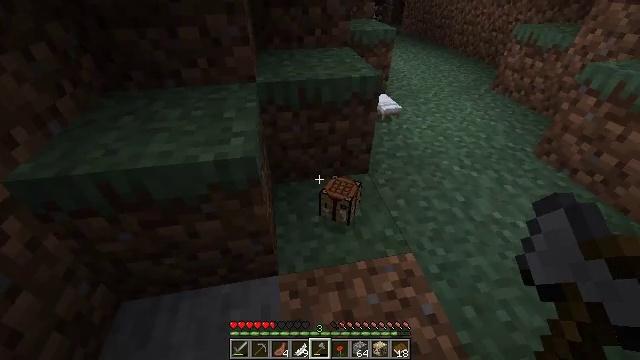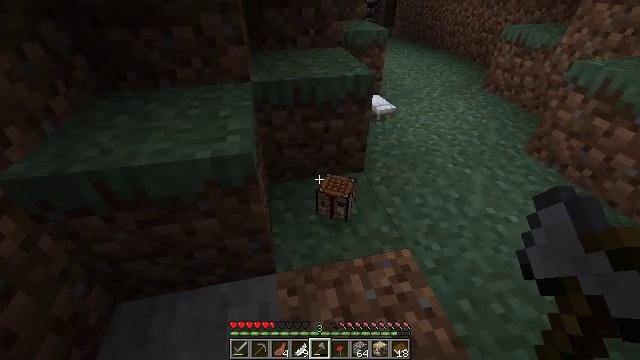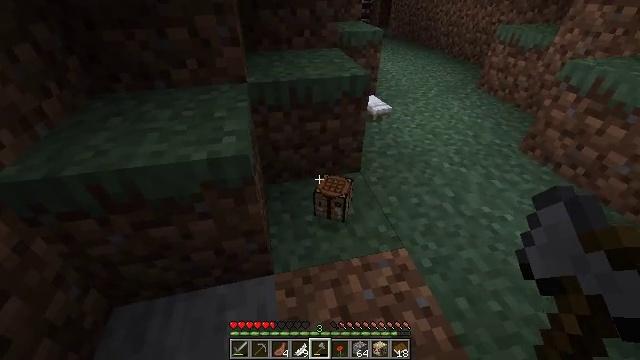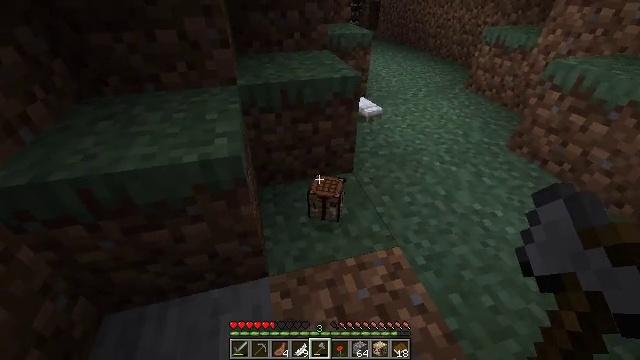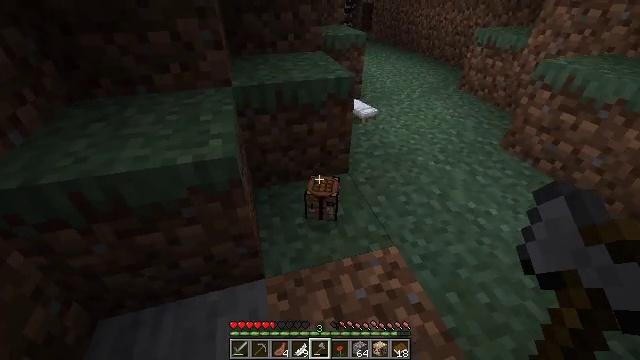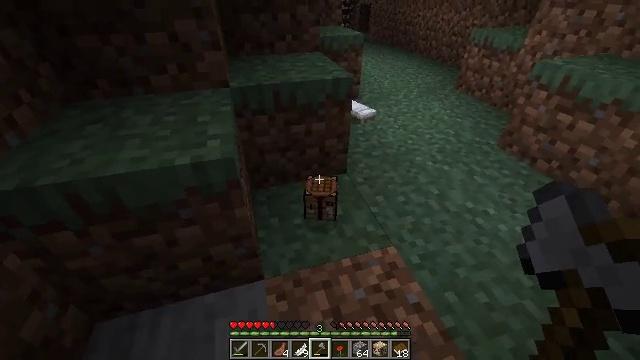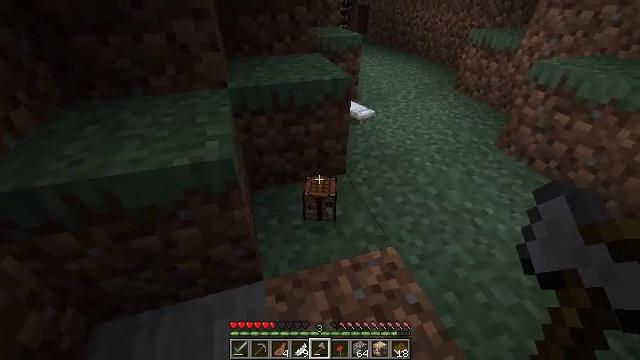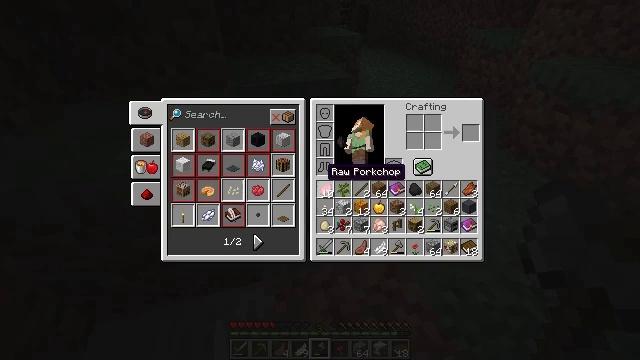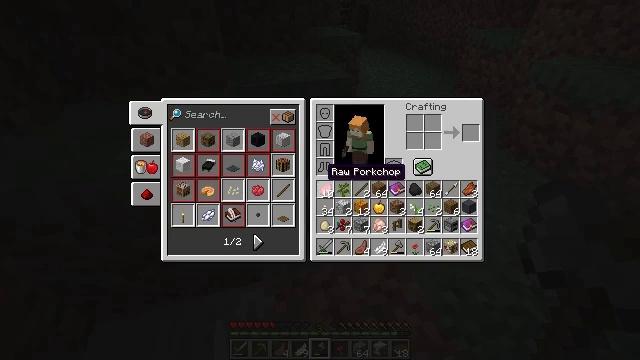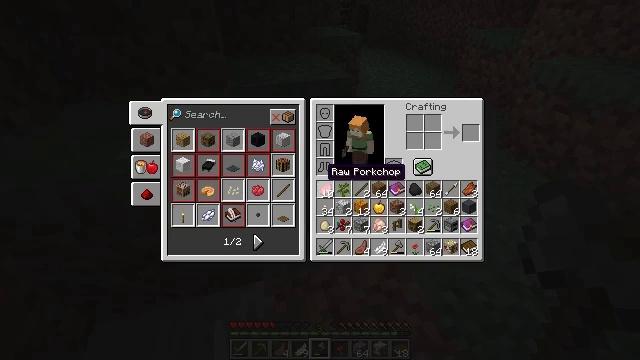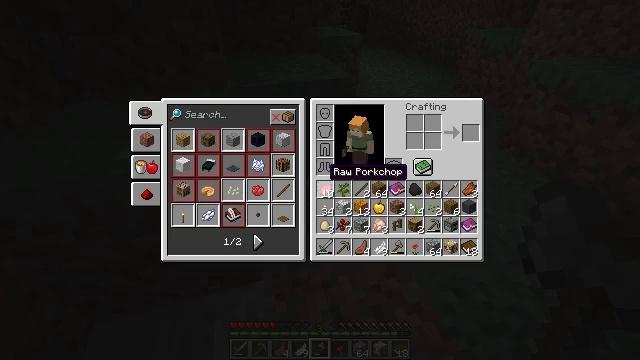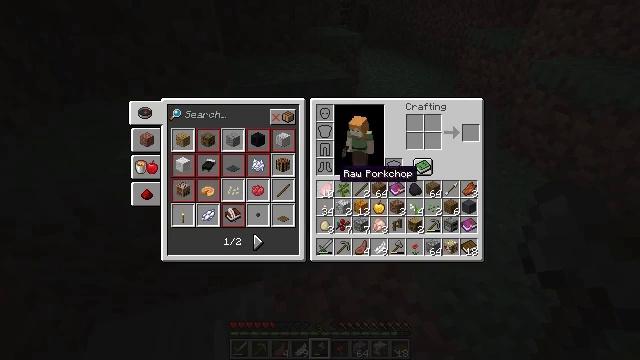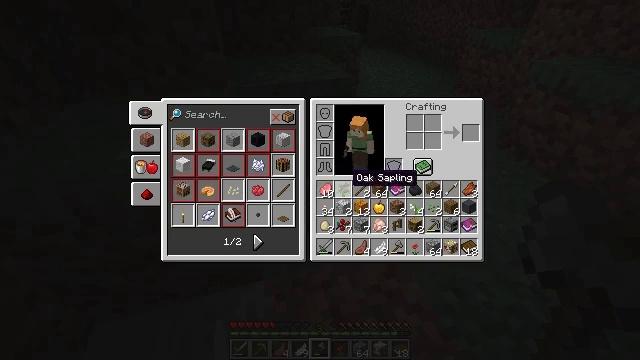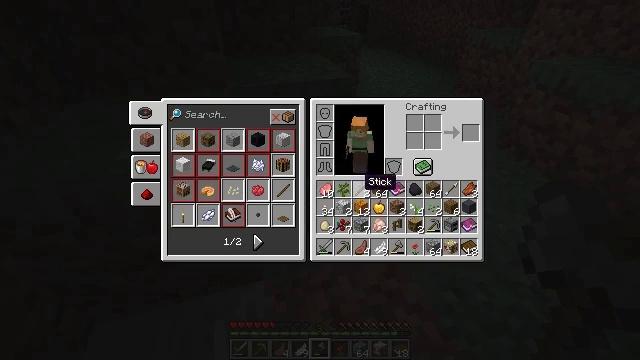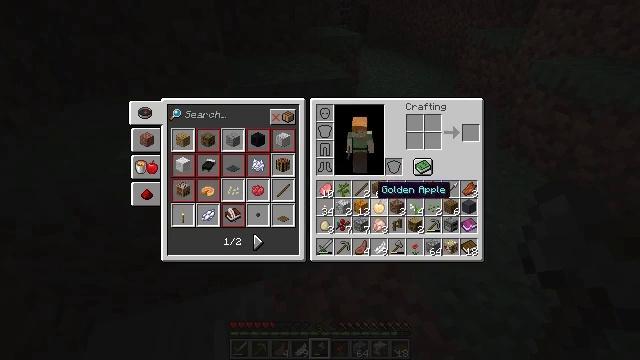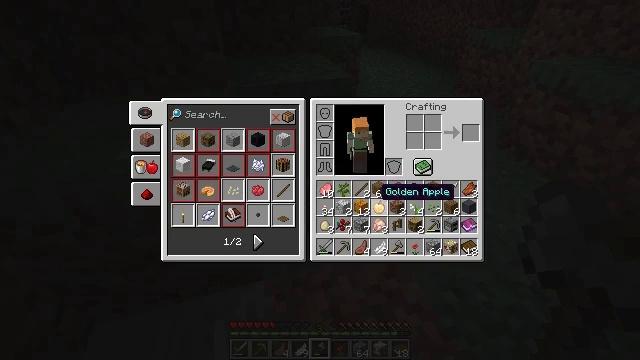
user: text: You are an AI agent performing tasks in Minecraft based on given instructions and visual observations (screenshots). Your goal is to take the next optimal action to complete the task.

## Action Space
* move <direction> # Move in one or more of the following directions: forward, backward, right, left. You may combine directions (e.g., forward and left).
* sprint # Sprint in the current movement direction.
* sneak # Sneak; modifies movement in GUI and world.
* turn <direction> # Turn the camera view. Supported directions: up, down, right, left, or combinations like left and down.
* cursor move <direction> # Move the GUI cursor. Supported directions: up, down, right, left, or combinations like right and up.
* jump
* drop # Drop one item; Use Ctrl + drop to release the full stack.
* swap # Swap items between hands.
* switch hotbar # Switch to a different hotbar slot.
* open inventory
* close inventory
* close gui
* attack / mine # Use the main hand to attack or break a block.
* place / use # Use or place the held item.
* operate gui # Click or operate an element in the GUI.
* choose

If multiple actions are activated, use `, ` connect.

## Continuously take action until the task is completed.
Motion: motion action
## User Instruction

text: Drop a gray wool.
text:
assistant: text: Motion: turn right
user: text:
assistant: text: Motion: no_op
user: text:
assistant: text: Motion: turn right
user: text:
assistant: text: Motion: turn right
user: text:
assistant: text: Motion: no_op
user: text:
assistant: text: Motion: no_op
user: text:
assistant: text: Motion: open inventory
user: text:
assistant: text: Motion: open inventory
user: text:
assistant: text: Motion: open inventory
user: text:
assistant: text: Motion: open inventory
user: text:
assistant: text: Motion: cursor move right
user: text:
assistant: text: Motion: cursor move right
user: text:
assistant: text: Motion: cursor move right
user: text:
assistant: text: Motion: cursor move right and down
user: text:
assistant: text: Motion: no_op
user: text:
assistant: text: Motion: no_op
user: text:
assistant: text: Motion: no_op
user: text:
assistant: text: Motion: cursor move right
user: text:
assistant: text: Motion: no_op
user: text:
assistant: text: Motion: no_op
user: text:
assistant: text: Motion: no_op
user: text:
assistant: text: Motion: no_op
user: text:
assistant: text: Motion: no_op
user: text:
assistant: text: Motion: no_op
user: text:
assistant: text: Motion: no_op
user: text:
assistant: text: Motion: no_op
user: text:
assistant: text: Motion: no_op
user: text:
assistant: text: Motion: no_op
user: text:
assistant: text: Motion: no_op
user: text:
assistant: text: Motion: no_op